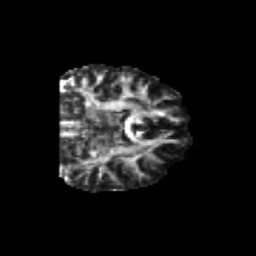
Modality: FA
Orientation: coronal
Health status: healthy
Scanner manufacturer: philips
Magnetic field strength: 3 T
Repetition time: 6.964 s
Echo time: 0.092 s